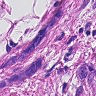
Metastatic tissue present: yes